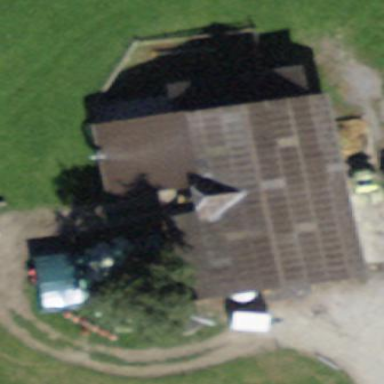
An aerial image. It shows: Rural barn.